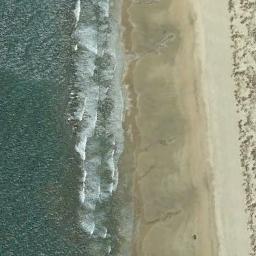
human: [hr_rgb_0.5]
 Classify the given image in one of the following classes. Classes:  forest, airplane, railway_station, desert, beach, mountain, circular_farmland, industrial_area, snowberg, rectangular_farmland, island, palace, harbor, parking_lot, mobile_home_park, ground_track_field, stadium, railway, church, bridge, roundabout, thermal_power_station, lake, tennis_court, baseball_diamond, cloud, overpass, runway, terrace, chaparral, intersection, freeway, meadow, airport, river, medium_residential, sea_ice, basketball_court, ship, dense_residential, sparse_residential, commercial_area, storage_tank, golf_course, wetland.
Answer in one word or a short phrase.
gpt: beach